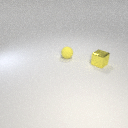
small yellow rubber sphere to the left of small yellow metal cube